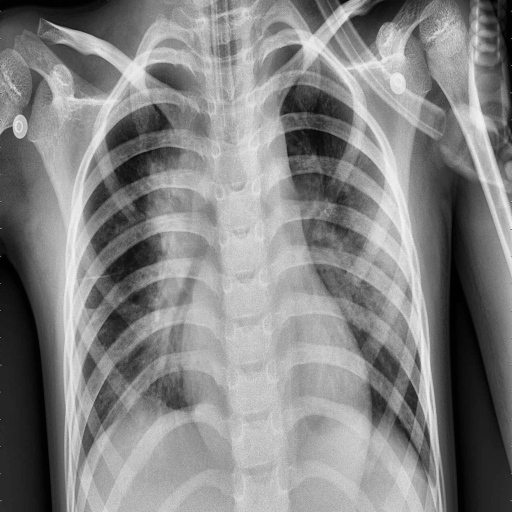
Finding: PNEUMONIA